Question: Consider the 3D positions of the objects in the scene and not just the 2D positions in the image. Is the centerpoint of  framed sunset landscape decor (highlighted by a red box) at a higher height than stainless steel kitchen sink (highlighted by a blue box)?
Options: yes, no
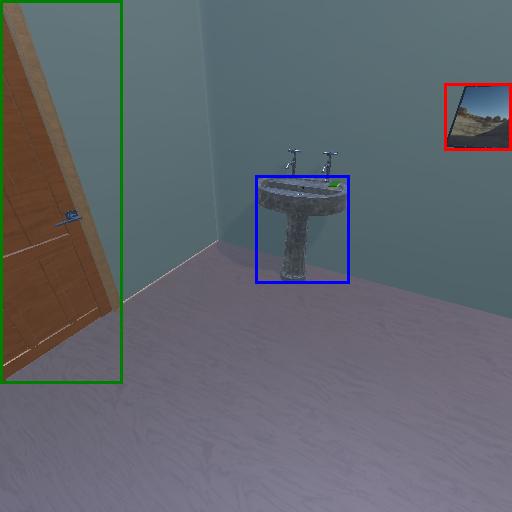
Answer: yes